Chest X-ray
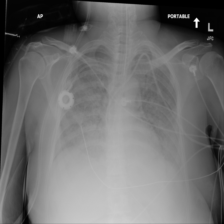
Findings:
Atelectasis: negative
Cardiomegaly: negative
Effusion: negative
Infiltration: negative
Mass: negative
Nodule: negative
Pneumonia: negative
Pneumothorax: negative
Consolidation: negative
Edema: positive
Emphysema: negative
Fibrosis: negative
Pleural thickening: negative
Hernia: negative